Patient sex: M
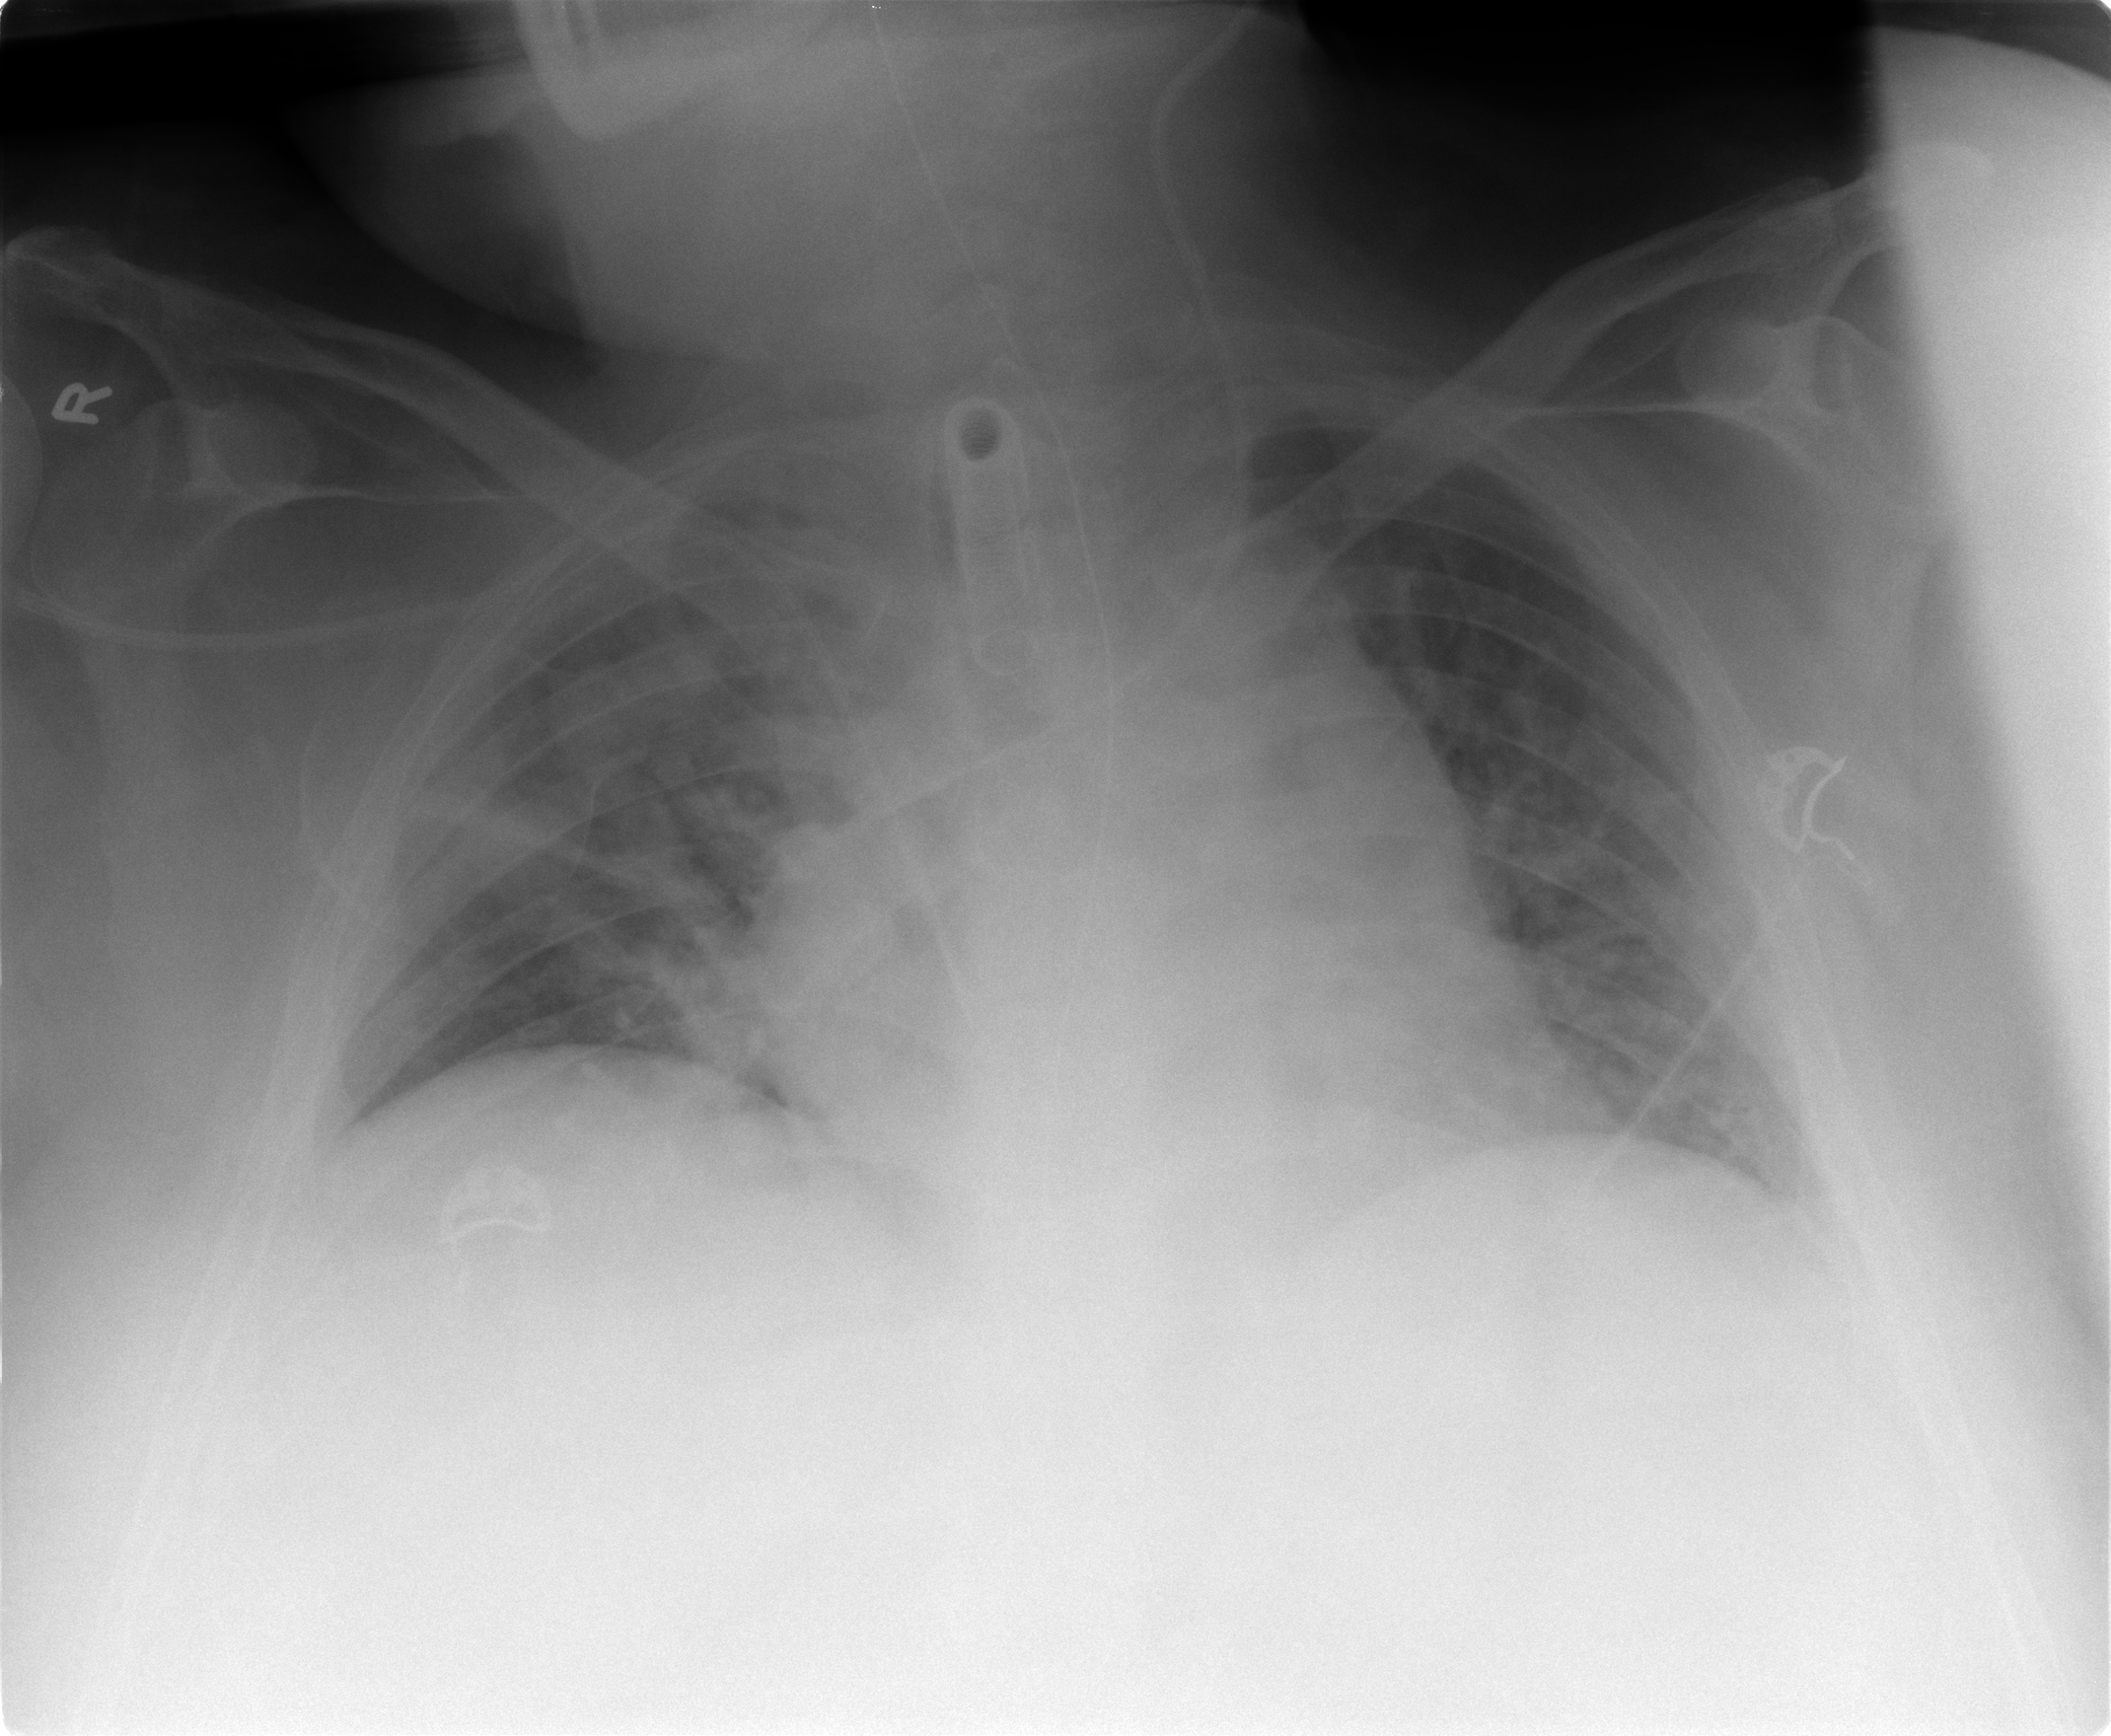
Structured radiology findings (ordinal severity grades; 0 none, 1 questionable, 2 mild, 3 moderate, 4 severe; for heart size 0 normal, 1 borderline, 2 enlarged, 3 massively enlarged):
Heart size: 2
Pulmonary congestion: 2
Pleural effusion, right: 0
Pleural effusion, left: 1
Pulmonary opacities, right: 2
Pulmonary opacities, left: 0
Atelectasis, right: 2
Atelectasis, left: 2